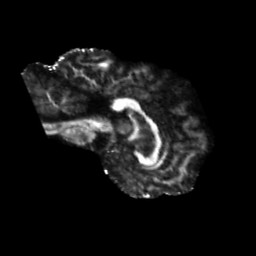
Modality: FA
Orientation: sagittal
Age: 46
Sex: female
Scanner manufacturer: siemens
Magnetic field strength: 3 T
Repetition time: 5.47 s
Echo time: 0.0854 s